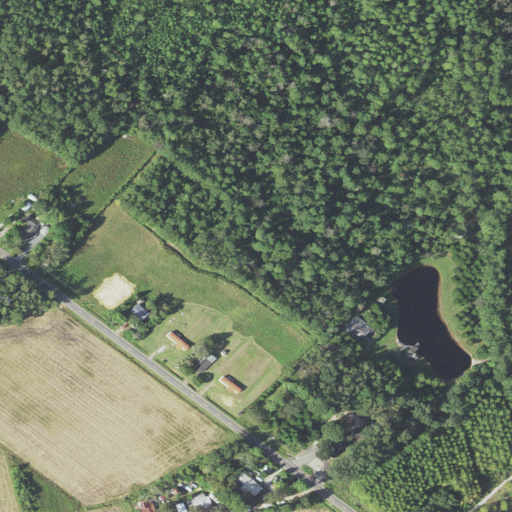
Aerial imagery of mountain in North Carolina named Sand Hill containing woody wetlands, cultivated crops, evergreen forest, open development, low intensity development, and open water